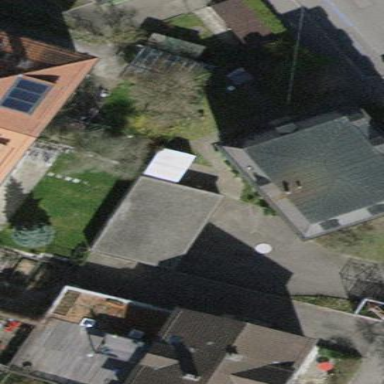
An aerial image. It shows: Quadruple saltbox roof shape on apartment building.